Field crop: tomato
Growth stage: 1
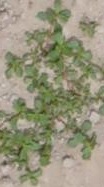
Species: portulaca